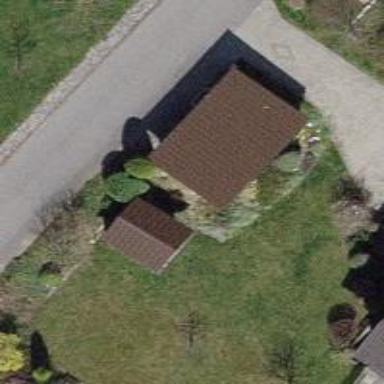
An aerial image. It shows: Garage building.